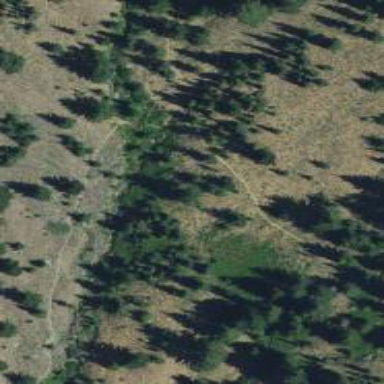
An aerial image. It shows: Path.